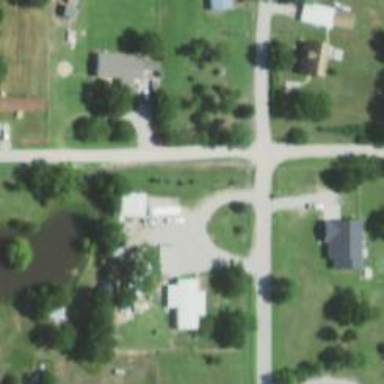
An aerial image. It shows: Residential road.